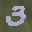
Label: 3